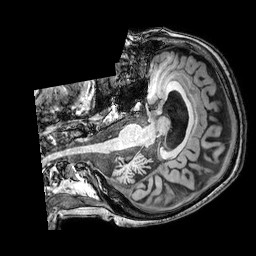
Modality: T1w
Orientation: axial
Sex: female
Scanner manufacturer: philips
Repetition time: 0.0083 s
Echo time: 0.00388 s